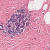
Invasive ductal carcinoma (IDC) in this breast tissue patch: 0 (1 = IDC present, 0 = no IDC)